Interaction volume radius: 5 \u00c5
Interaction volume height: 30 \u00c5
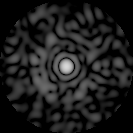
Disorder parameter: 0.8096